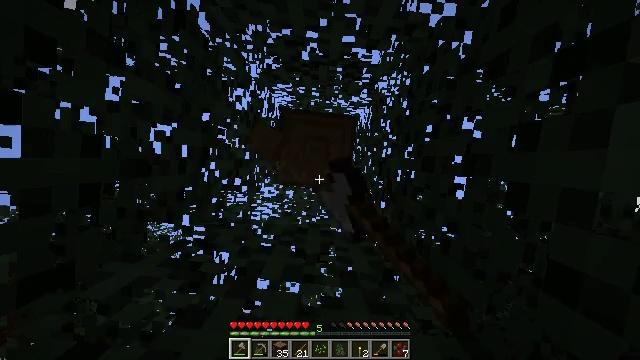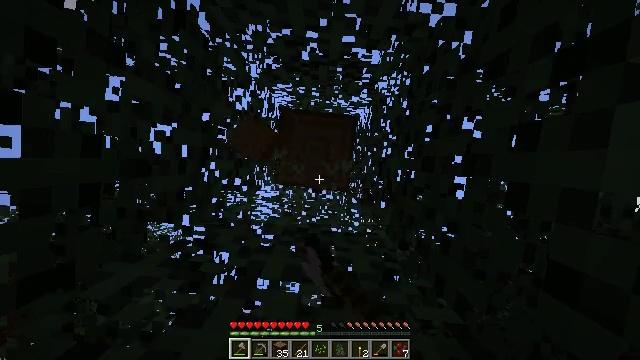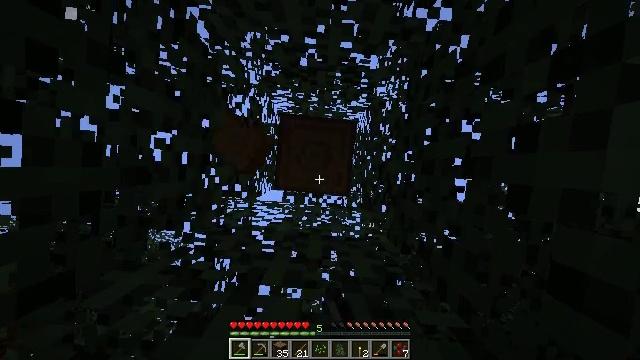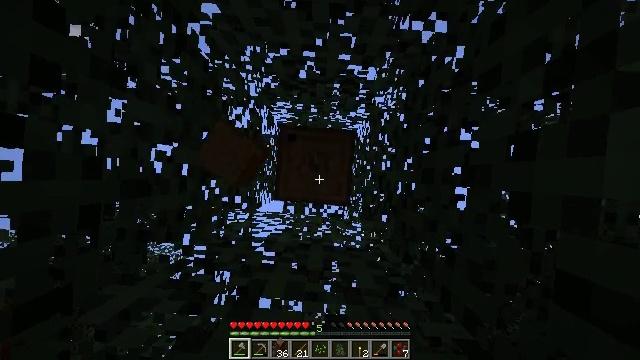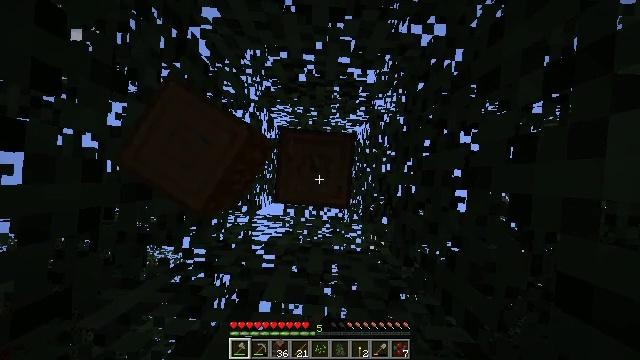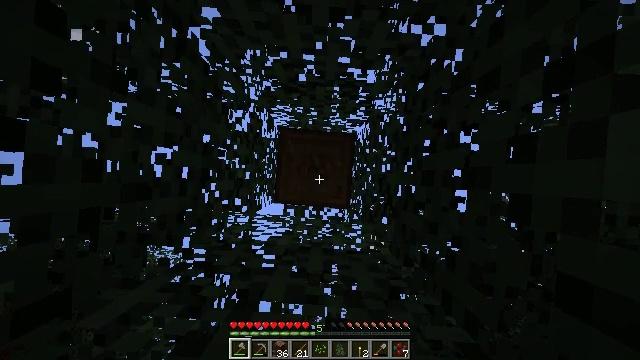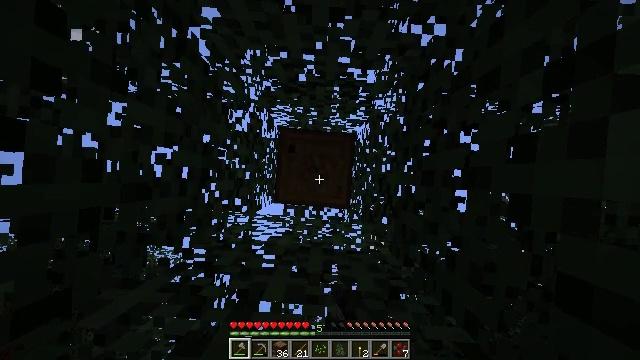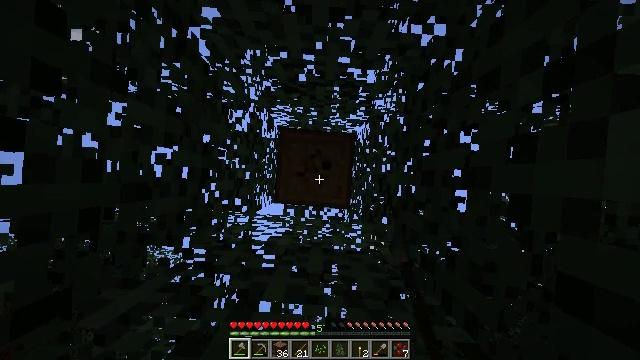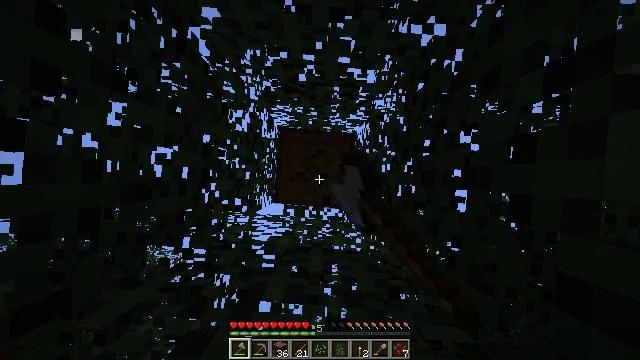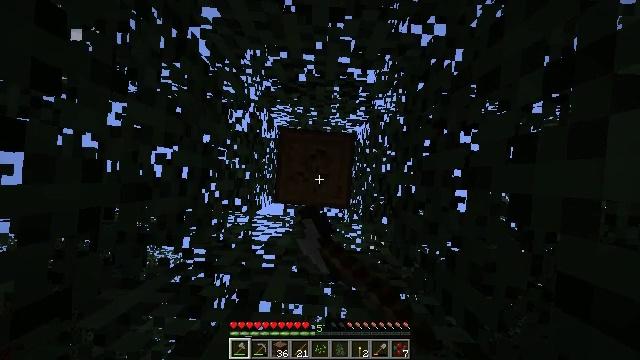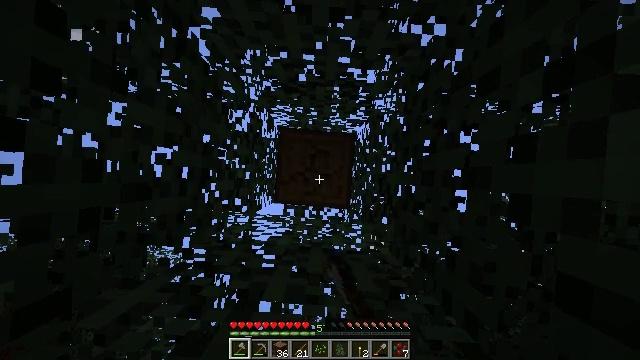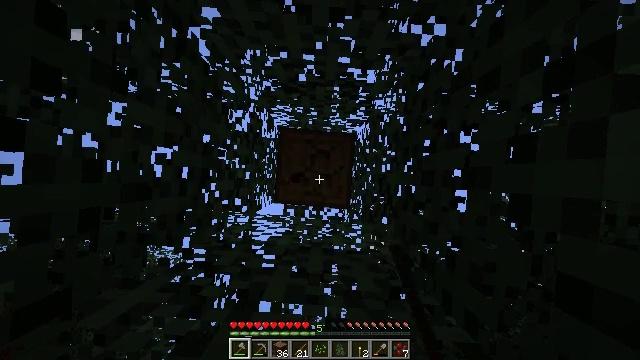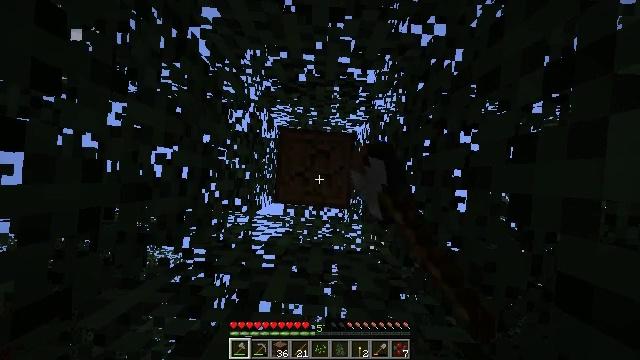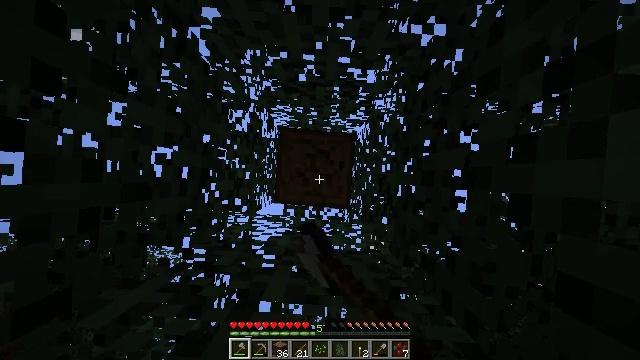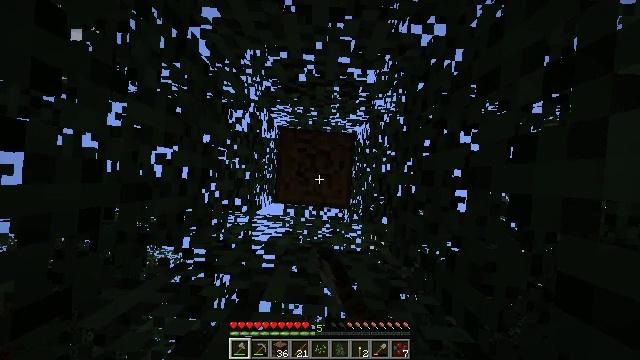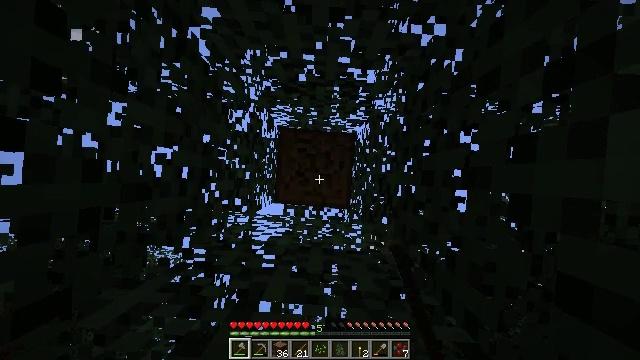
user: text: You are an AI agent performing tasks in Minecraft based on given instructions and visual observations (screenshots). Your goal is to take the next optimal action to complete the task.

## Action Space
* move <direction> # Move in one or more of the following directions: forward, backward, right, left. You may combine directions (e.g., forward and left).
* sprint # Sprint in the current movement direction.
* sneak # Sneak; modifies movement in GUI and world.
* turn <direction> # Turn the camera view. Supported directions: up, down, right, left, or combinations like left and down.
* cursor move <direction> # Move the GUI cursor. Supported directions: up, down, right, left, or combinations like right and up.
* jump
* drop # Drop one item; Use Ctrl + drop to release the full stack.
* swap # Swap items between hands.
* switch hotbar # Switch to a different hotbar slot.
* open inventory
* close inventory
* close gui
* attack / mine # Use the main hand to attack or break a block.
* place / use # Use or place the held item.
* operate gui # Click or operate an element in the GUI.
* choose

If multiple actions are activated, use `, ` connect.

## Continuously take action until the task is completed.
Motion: motion action
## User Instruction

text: Harvest the spruce log from a tree trunk.
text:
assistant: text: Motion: attack / mine
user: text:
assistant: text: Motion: turn up, attack / mine
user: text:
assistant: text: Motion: turn up, attack / mine
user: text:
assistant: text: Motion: attack / mine
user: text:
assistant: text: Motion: attack / mine
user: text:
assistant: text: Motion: attack / mine
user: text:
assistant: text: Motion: attack / mine
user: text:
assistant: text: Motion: attack / mine
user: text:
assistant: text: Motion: attack / mine
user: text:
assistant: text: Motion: attack / mine
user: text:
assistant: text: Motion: attack / mine
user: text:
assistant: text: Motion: attack / mine
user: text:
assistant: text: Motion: attack / mine
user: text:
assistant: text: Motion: attack / mine
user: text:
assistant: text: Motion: attack / mine
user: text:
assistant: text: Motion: attack / mine
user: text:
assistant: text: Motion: attack / mine
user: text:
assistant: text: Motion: attack / mine
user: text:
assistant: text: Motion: attack / mine
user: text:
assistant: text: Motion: attack / mine
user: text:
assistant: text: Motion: attack / mine
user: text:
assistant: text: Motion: attack / mine